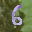
Label: 6